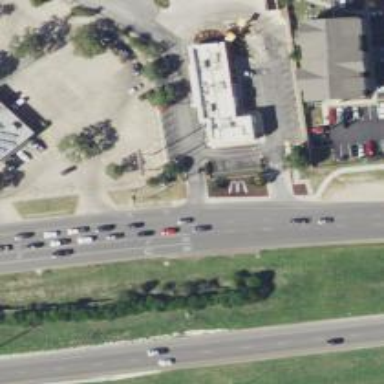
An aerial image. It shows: Secondary road with asphalt surface and frontage road.